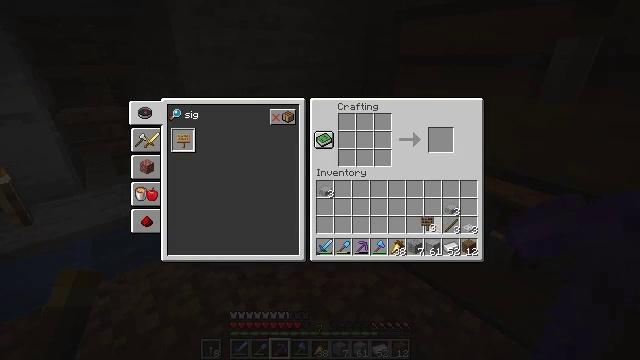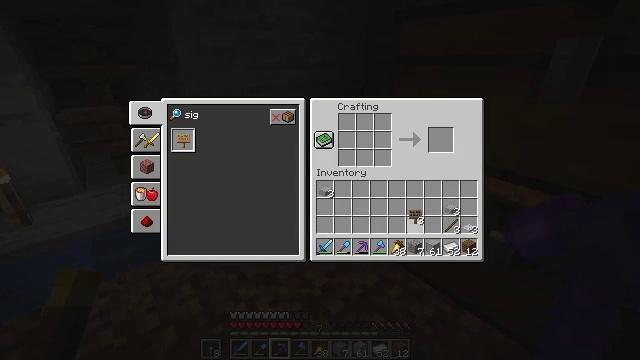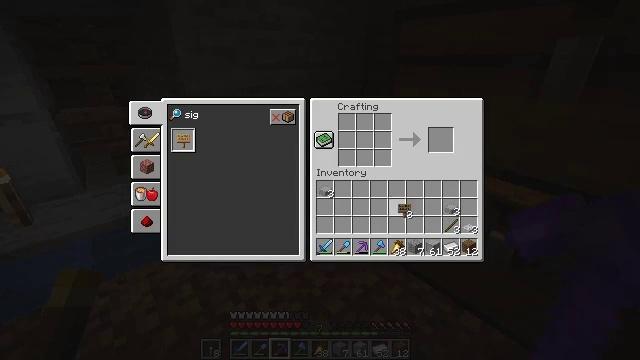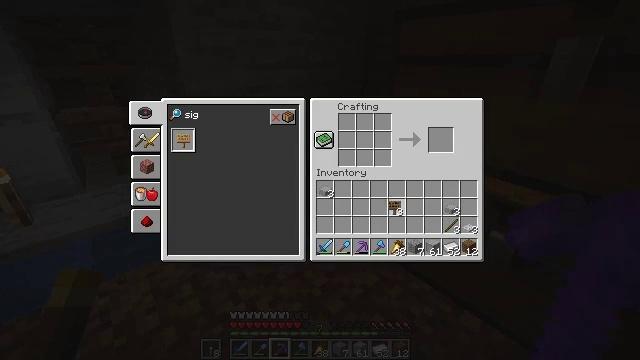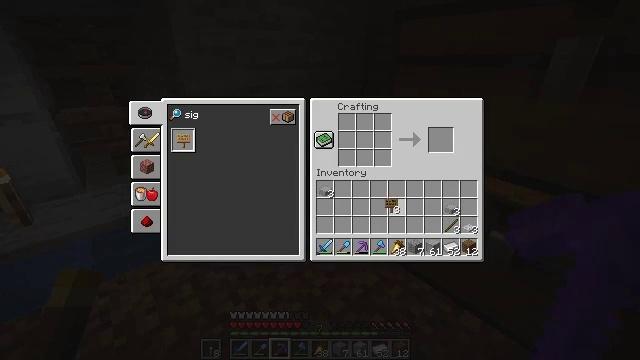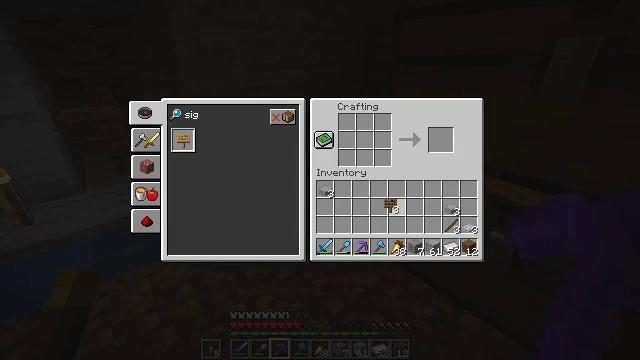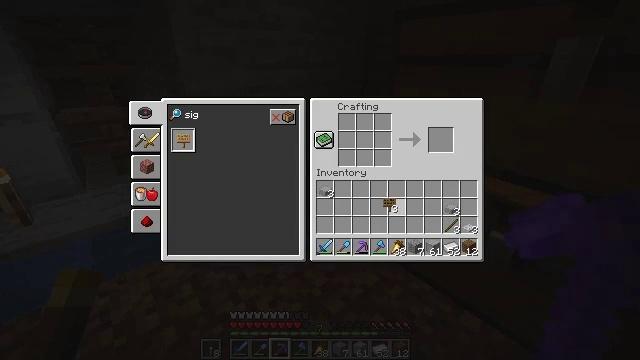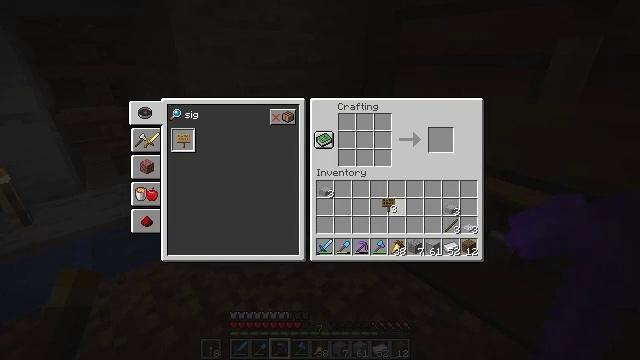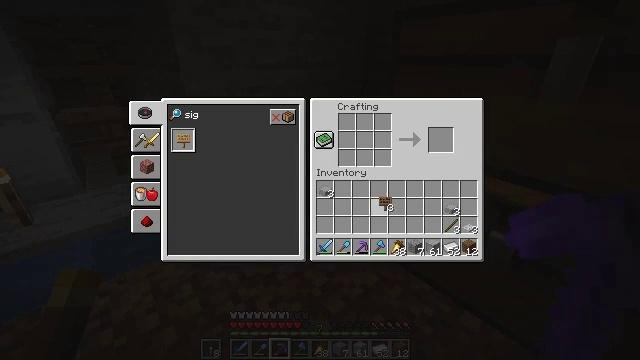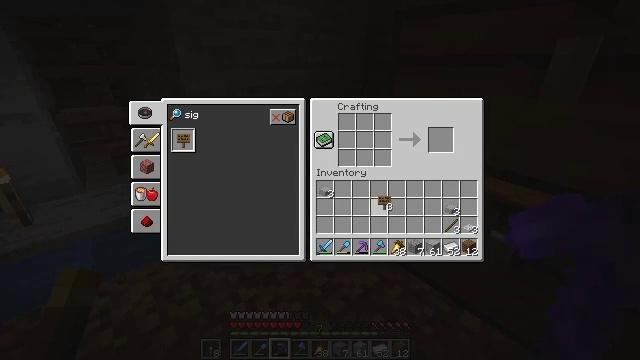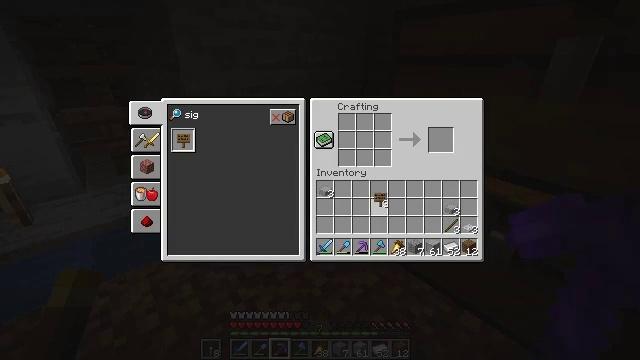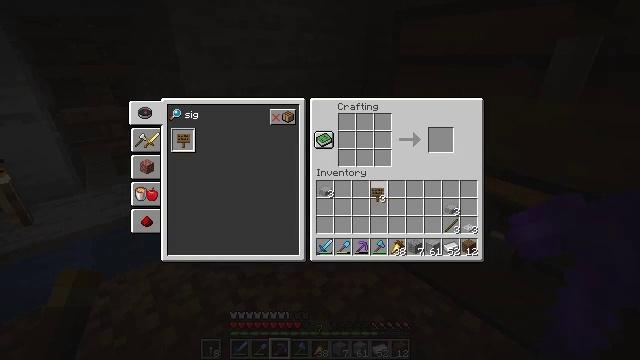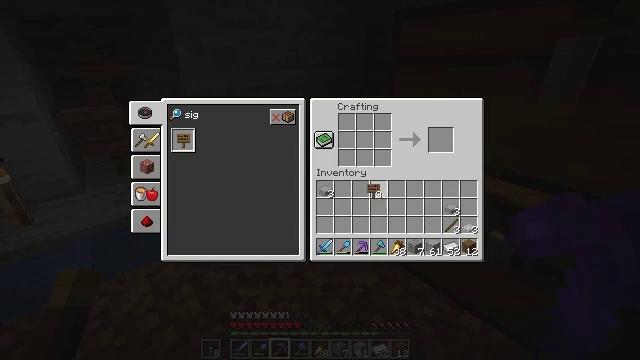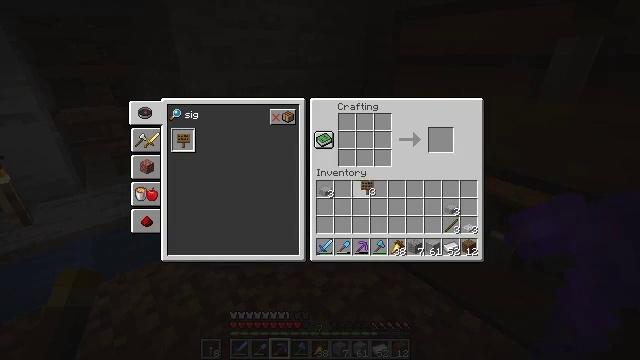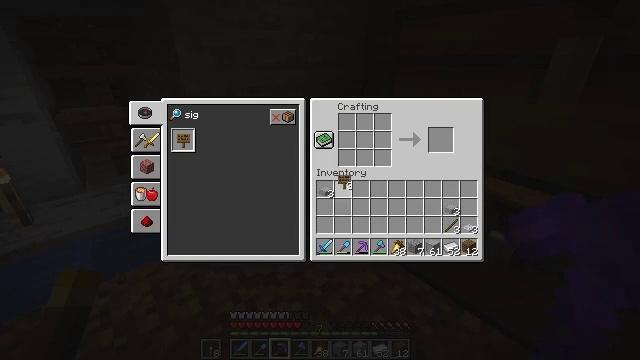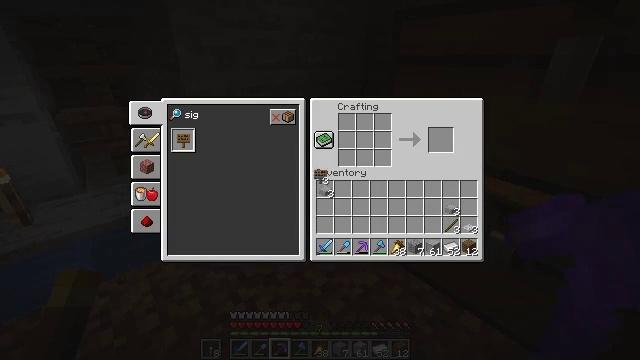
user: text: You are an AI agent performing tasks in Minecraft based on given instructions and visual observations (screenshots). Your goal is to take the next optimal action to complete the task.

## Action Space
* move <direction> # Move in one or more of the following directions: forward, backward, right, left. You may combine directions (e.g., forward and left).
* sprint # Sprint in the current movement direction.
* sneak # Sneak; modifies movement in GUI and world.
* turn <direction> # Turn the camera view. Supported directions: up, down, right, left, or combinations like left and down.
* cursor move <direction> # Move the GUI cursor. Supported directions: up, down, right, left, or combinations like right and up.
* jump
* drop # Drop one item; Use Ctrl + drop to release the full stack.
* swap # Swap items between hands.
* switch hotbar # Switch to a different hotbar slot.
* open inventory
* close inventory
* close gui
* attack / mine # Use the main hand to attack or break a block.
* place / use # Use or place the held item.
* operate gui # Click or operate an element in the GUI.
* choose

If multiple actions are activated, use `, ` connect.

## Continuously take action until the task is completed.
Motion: motion action
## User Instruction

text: craft item andesite wall
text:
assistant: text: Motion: turn left and up
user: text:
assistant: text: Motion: turn left
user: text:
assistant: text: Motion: turn left
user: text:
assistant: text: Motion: no_op
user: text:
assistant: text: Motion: no_op
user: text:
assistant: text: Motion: no_op
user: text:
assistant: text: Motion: no_op
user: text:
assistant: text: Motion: no_op
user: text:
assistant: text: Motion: no_op
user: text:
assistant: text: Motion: no_op
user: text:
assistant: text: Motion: no_op
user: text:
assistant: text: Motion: no_op
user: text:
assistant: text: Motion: no_op
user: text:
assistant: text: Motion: turn left
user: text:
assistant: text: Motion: turn left
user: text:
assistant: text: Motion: no_op
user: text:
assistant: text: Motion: no_op
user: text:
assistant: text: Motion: no_op
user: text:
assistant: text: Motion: no_op
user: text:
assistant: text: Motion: no_op
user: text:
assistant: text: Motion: no_op
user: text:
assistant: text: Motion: no_op
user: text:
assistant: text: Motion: no_op
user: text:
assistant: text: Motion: turn right
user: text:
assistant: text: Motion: turn right and down
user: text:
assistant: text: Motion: no_op
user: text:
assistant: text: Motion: no_op
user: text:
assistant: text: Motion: no_op
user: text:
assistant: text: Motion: no_op
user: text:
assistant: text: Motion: no_op